Interaction volume radius: 5 \u00c5
Interaction volume height: 20 \u00c5
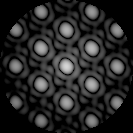
Disorder parameter: 0.01114